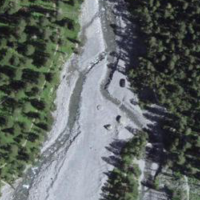
EUNIS habitat code: 48
Species observed at this site:
Orthilia secunda